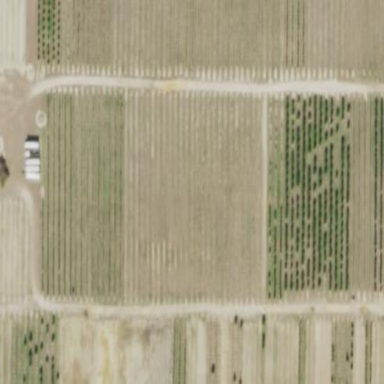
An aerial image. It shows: Plant nursery with trees.